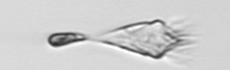
Label: Paratontonia_gracillima